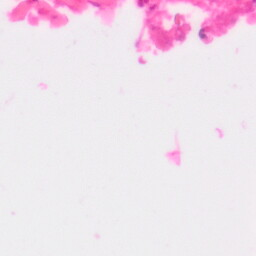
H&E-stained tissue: Colon